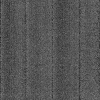
Atmospheric dust classification: dusty